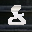
Label: 8